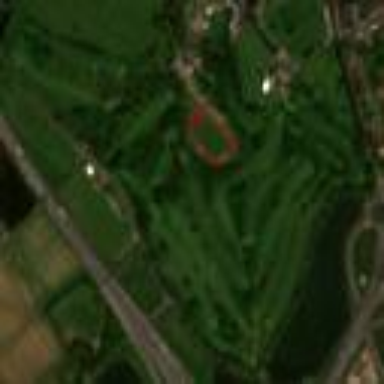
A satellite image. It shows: Golf course with 27 holes.